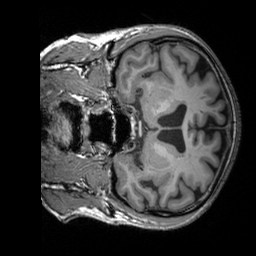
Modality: T1w
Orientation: coronal
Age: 75
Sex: male
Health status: healthy
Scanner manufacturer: siemens
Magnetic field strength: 3 T
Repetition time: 2.3 s
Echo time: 0.00303 s